Interaction volume radius: 10 \u00c5
Interaction volume height: 30 \u00c5
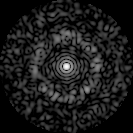
Disorder parameter: 0.8505